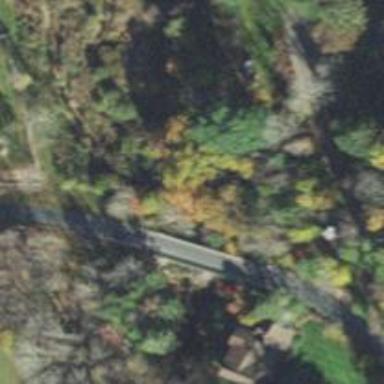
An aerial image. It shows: Residential road with bridge.